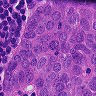
Metastatic tissue present: yes